Question: Am trying to detect the the caps lock is on when I place the cursor in the entry widget but don't know how to go about this.
I found these answers on the site but none satisfy my needs: <URL>
'''
from tkinter import *
root = Tk()
root.geometry("400x400")
e1 = Entry(root, width=40)
e1.focus()
e1.pack()
e2 = Entry(root, width=40)
e2.place(x=70, y=100)
root.mainloop()
'''

I welcome your suggestion on how to do this.
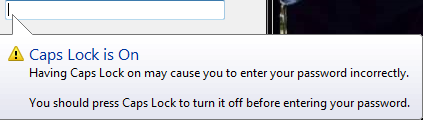
Answer: With the answer provided by you can display it as a 'Label' if the Caps lock is enabled or Disabled to prompt the user .If you don't want to print to the terminal this how to go about this.
'''
import tkinter as tk
def with_caps_lock(event):
if event.keysym != "Caps_Lock":
ID["text"]= "cap is on man"
elif event.keysym == "Caps_Lock":
ID["text"]= "caps is off wowowow"
root = tk.Tk()
root.geometry("400x400")
ID = tk.Label(root, foreground="RED")
ID.place(x=100, y=100)
e1 = tk.Entry(root, width=40)
e1.focus()
e1.pack()
# show warning when the user types with caps lock on
e1.bind('<Lock-KeyPress>', with_caps_lock)
root.mainloop()
'''